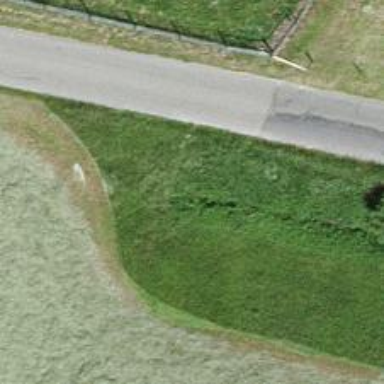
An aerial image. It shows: Culvert tunnel underneath ditch.